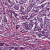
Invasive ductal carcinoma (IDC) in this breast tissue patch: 1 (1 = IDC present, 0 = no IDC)